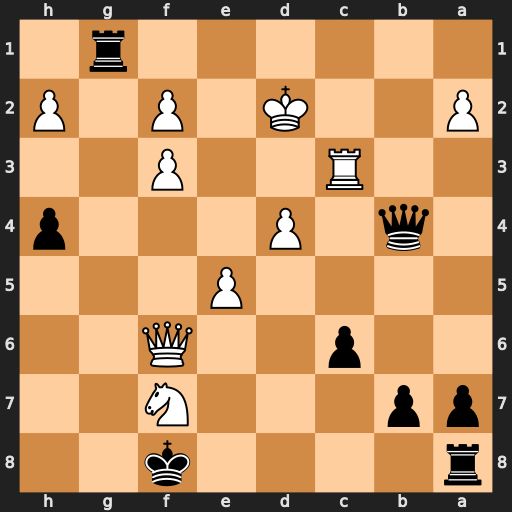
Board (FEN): r4k2/pp3N2/2p2Q2/4P3/1q1P3p/2R2P2/P2K1P1P/6r1
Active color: b
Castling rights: -
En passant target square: -
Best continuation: Qxd4+ Ke2 Re1+ Kxe1 Qxc3+